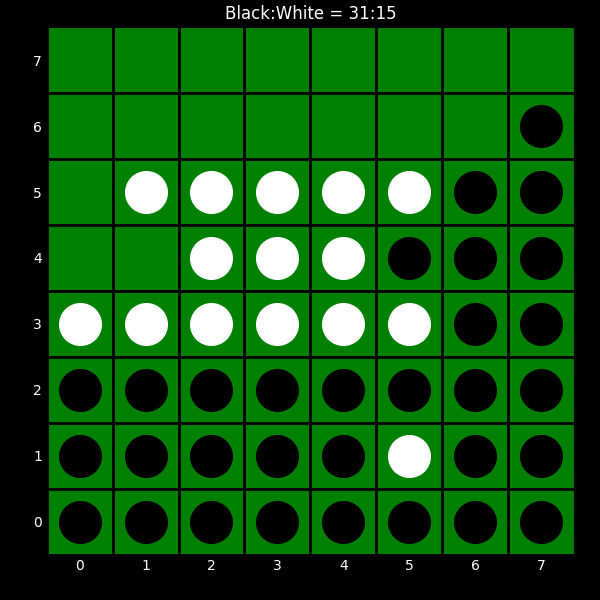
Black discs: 31
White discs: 15